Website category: sports
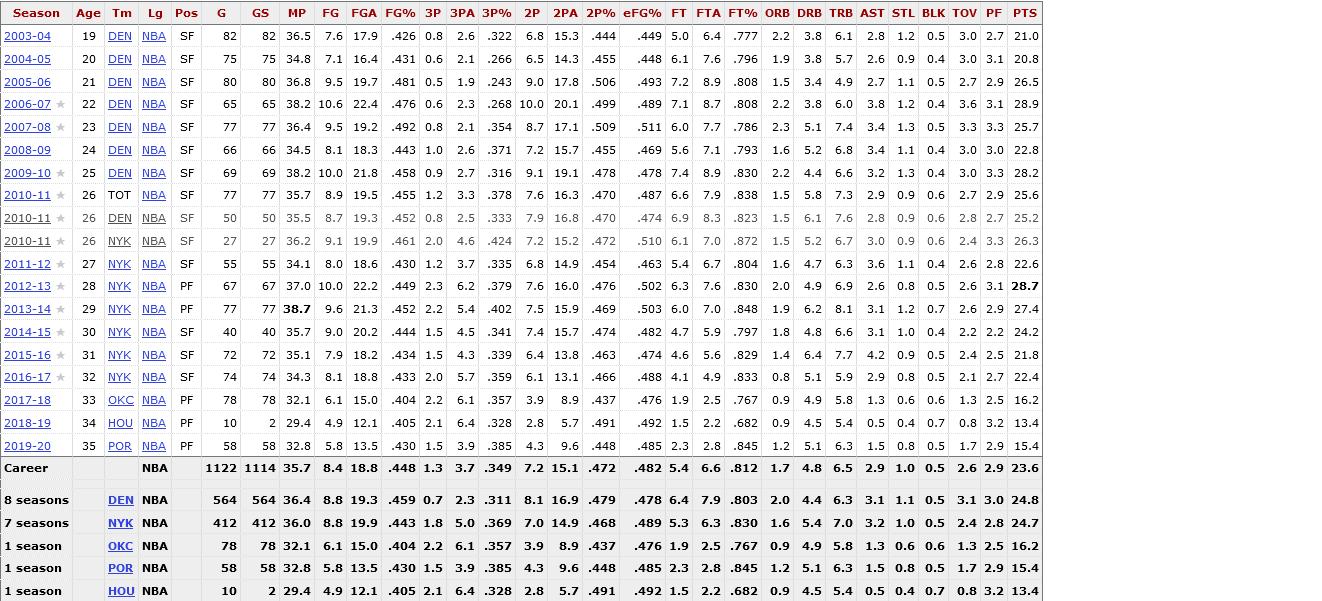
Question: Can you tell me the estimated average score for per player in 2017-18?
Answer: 16.2

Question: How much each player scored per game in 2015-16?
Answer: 21.8

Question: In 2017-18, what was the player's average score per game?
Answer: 16.2

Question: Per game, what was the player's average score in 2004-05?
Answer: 20.8

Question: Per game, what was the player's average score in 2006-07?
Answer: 28.9